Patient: sex M, age 70
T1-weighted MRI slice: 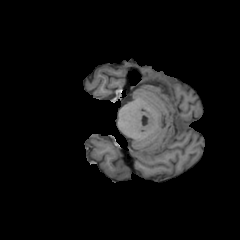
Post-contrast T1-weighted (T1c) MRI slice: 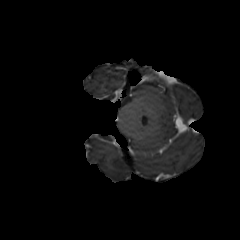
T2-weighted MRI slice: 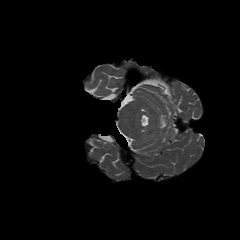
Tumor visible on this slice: no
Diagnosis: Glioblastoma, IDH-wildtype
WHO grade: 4